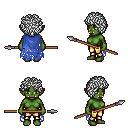
a pixel art fantasy rpg character, female body template, orc, green skin, blue tattered cape, gold greaves, white curly afro hairstyle, spear, four views (front, back, left, right), 2x2 character sprite sheet, small pixel art, hard edges, no anti-aliasing